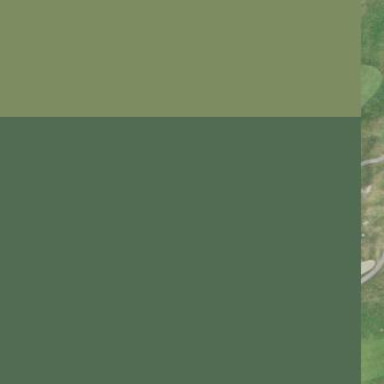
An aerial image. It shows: Grassy area designated as golf fairway.